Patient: sex F, age 75
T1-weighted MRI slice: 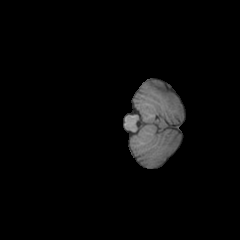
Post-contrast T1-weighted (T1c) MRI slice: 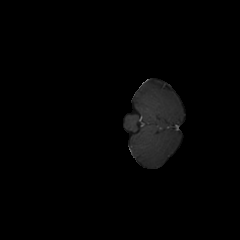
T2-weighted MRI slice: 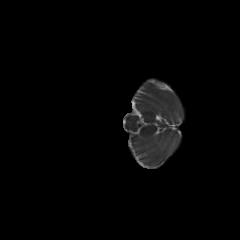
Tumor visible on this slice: no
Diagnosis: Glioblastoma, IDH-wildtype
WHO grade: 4